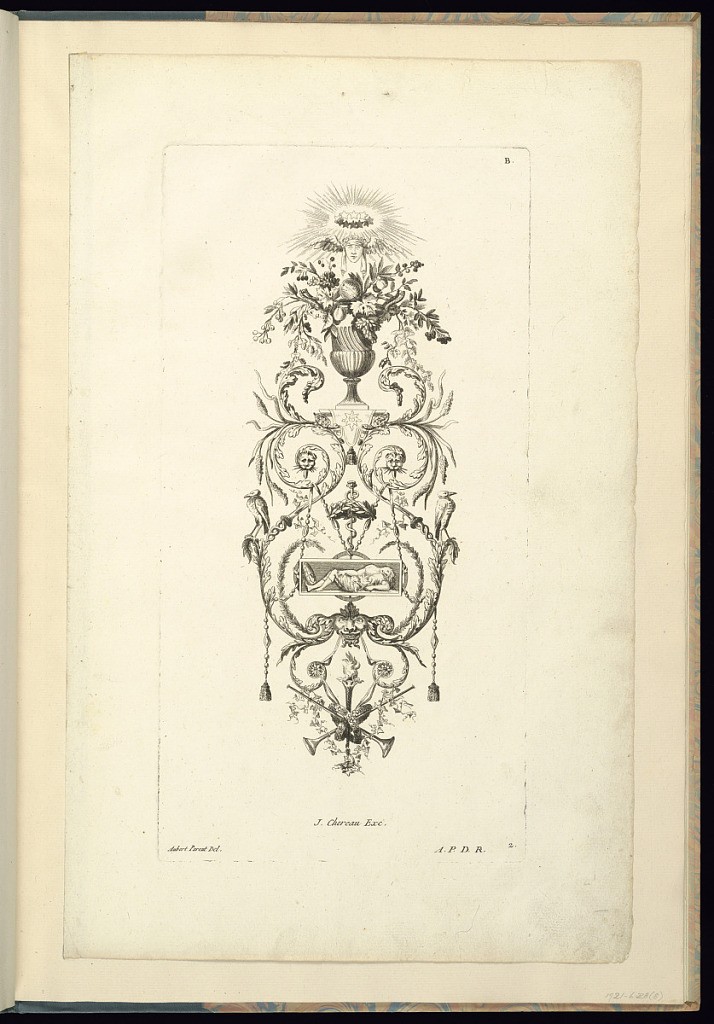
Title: Arabesque Design
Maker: Aubert Henri Joseph A. Parent, French, 1753–1835
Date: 1788
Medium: Etching and engraving on paper
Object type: Print
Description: Arabesque design with an urn filled with fruit and foliage. The arabesque features lion heads, mascarons, birds, turtles, ivy, a torch, two trumpets, and a relief of a bare-breasted woman, reclining and holding a knife (perhaps Lucretia). Above the arabesque is a crown of stars and a head with wings. The plate is signed and numbered.